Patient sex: M
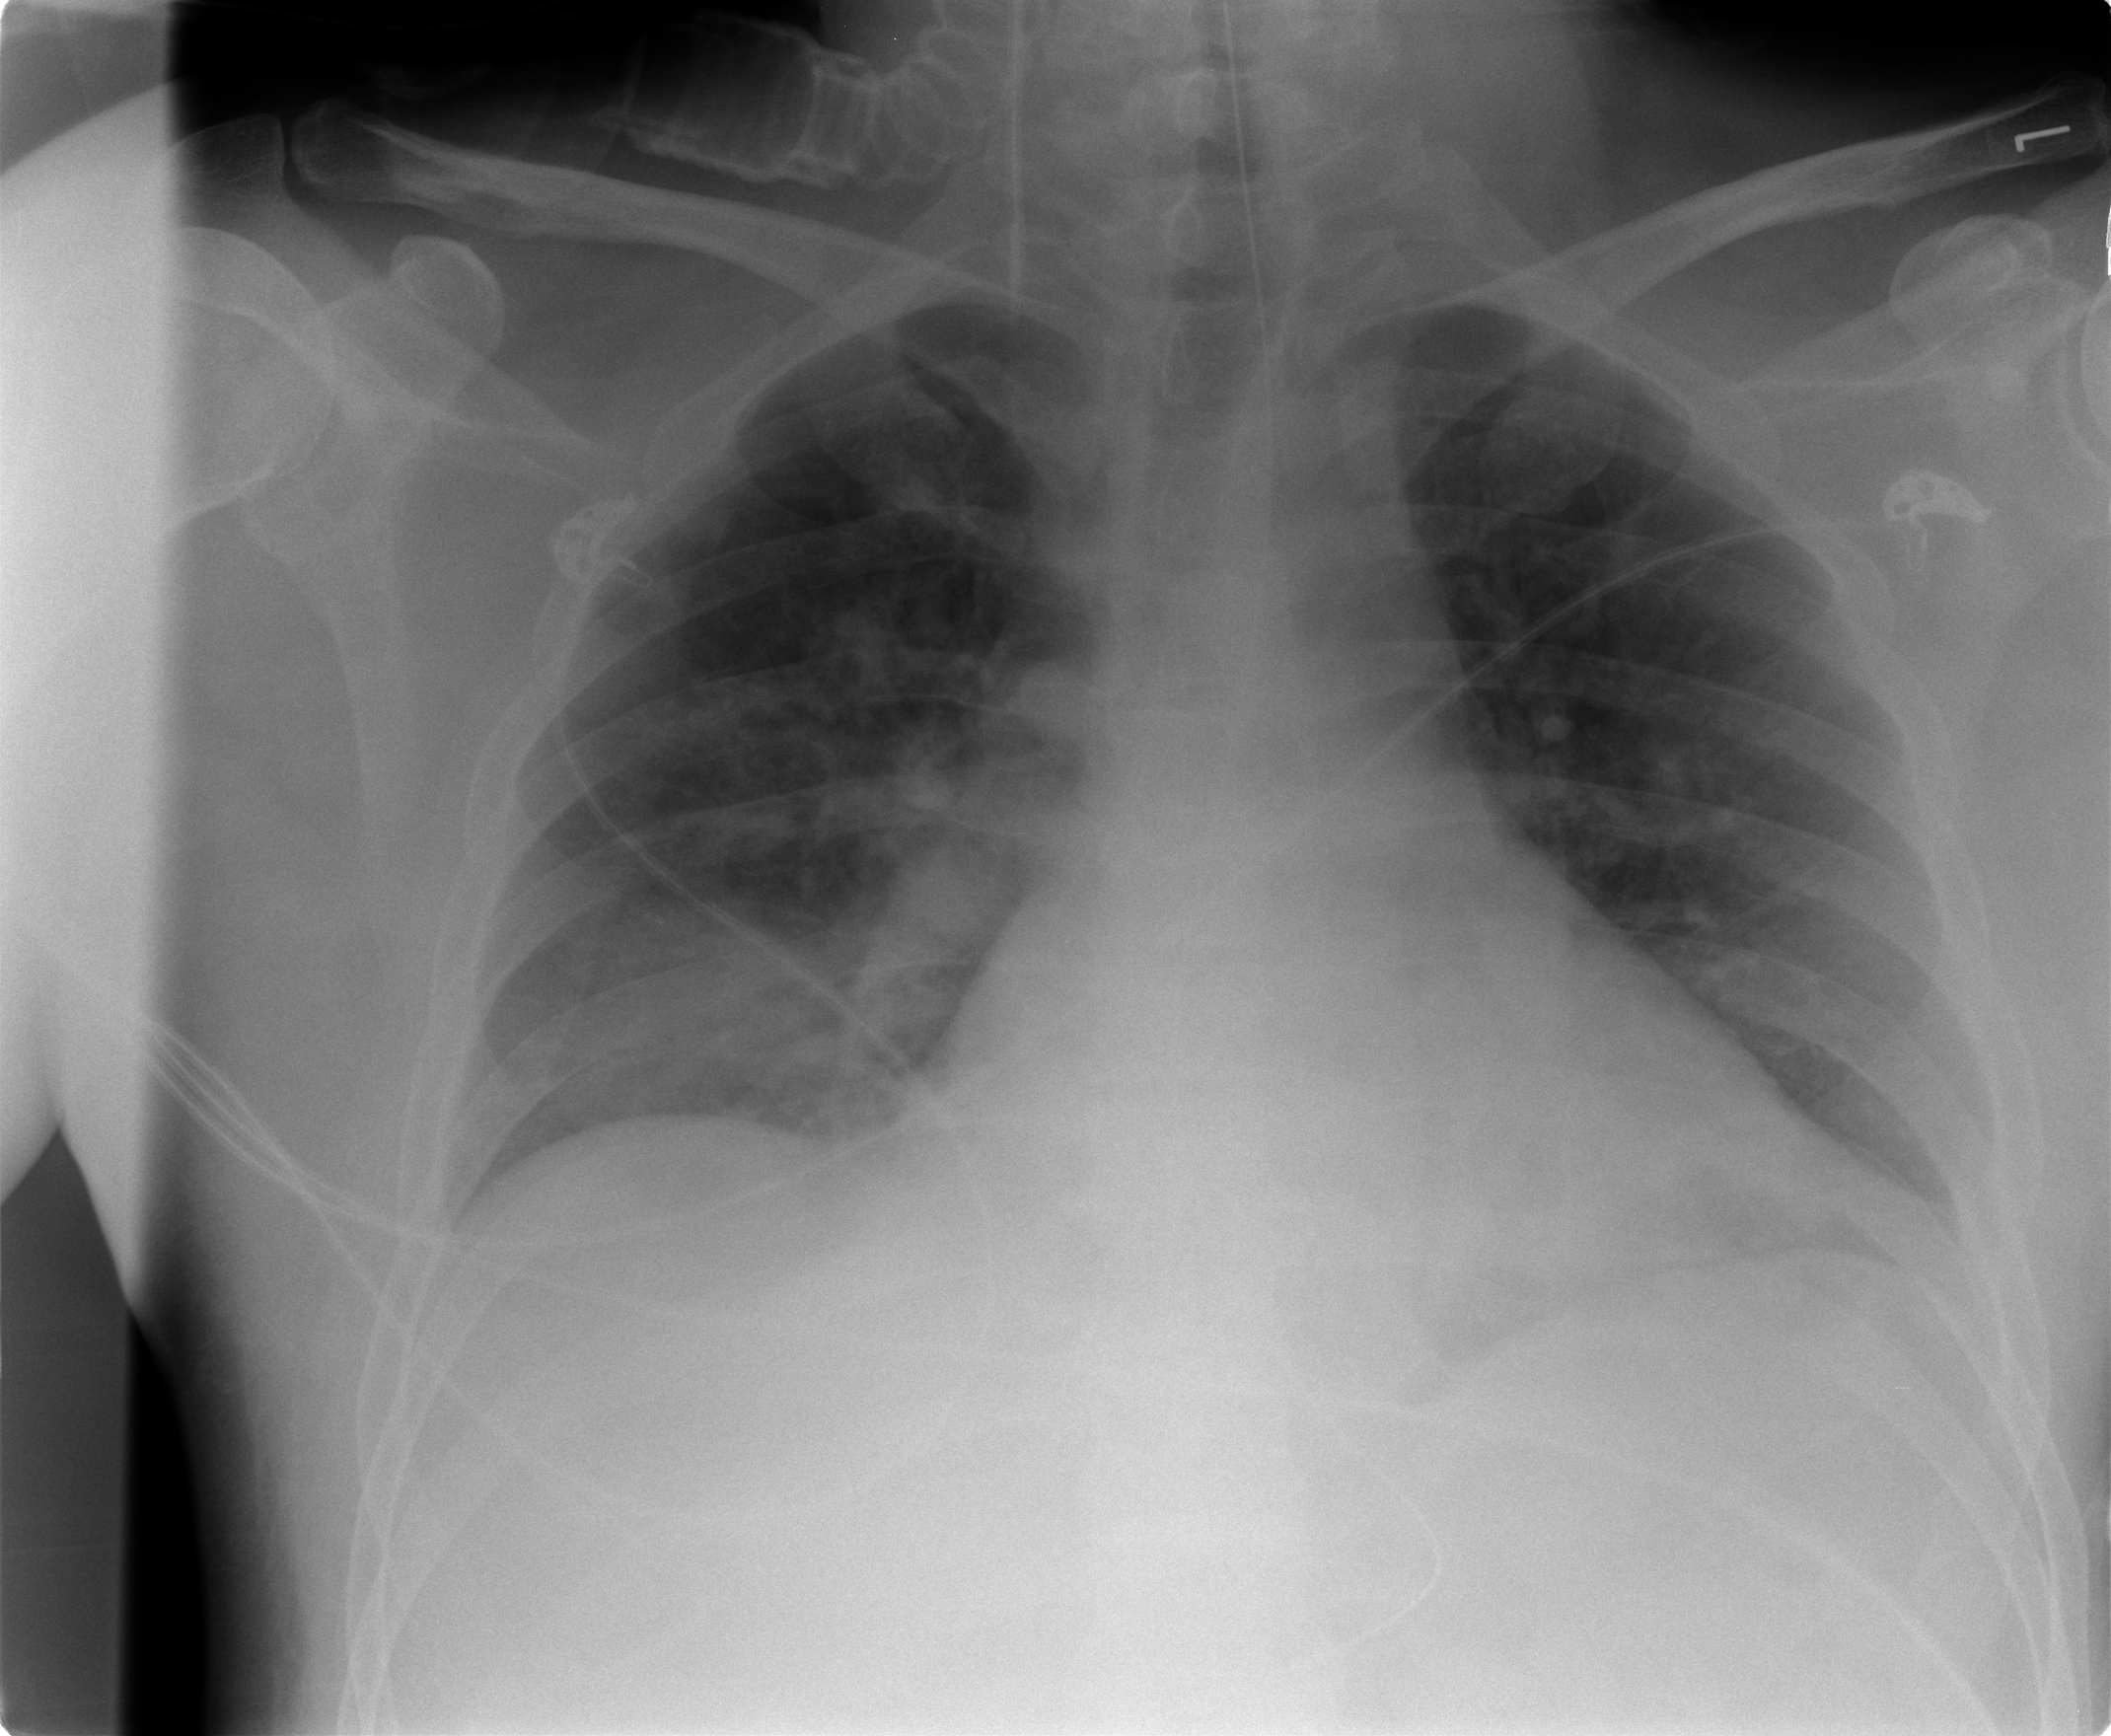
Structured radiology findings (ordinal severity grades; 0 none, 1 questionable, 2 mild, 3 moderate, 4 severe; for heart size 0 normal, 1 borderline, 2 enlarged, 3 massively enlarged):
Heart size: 0
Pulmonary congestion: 0
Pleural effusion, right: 0
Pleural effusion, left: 1
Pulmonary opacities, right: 2
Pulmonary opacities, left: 0
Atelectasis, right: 2
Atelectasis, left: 0